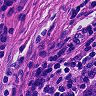
Metastatic tissue present: no